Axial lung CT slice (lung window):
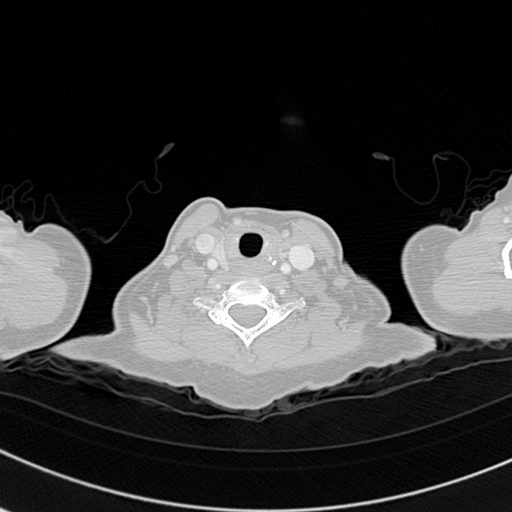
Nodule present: no